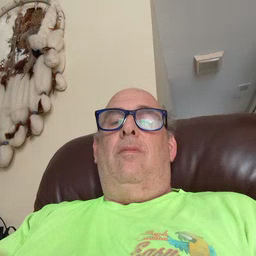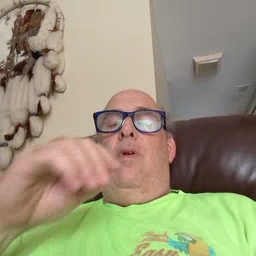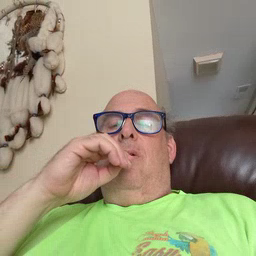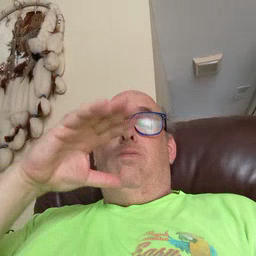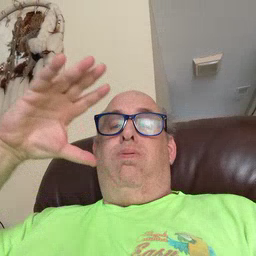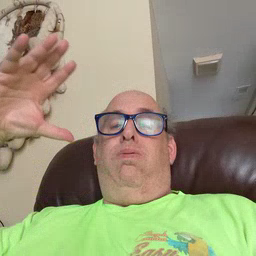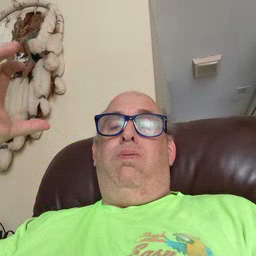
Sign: balloon